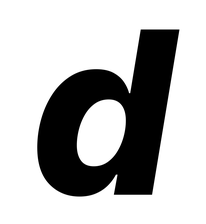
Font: Inter-Italic_ExtraBold_Italic